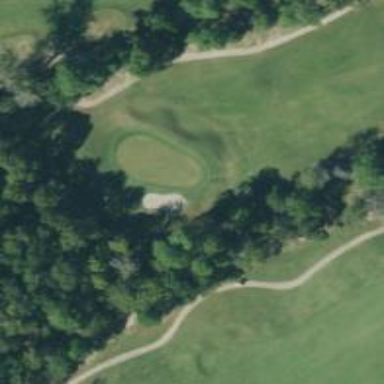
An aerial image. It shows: Golf hole.